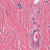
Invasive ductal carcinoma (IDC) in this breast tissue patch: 1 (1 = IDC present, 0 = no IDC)